Question: So I am aware the java has just in time compilation (the JIT), which gives it an advantage over statically compiled languages like C++. Are there any examples illustrating the java JIT? Possible examples could be outperforming C or C++ code for a given algorithm? Or showing an algorithm's iterations getting faster with time (I am unsure if that would be an instance of the JIT). Or just any example which can show some sort of measurement of the existence of the JIT doing this? I ask this question because I have only ever read about the JIT and wish to prove it's existence as opposed to just believing in it like some sort of religious God.
- If this question is too opinionated please comment and let me know why. I am just curious about the JIT and after using java for a few years still to this day am unaware of how I benefit from it, and if it lives up to the hype of outperforming its statically compiled counterparts.
- I have read about when it does it, and am not looking for more information I will just need to believe is true, I want to see something which shows me doing what it is suppose to do.
- Good that I have allot of responses, what has been said is that comparing speed alone JIT optimised vs. C++ is not a good approach, and that a pure java comparison would be the least horrible. What about an example showing this with java:

So a JIT and Non-JIT optimised program doing the same are executed. At the start the JIT has not kicked in, and the program begins getting quicker whilst the static always has the same performance. Then the conditions change at 5.5 seconds or so and the application is being used slightly differently. The JIT has the ability to adapt to these changes again, firstly the time spikes and then it begins optimising again and can even reach a better optima becaue the application is being used slightly different.
Would this be an acceptable example to show a JIT? (I will endevour to achieve this and review everyones links and videos).
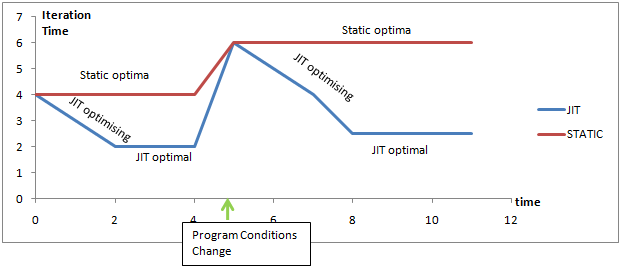
Answer: I do not think you can convincingly prove that java using JIT is faster than C/C++ statically compiled code.
You could find some code in java that beat its c/c++ implementation. For that you need to search for keywords like (benchmark,Java,JIT,C,C++ )
I have purposely not mentioned any code or links for the above because of my point below.
Most of the times people show java code beating statically compiled c/c++ in following ways
1. Find part where java is fast compared to c/c++(memory allocation)and write only code to highlight it.
2. Find weak points of c/C++ code and try to write java code that beat the c/c++ code in achieving the result.
3. Run code in environment where you have advantage like having fast hardware and good amount of memory .
My point being you are trying to find exception where java is faster that C/C++ and then generalizing it to the whole language. You could easily find more more examples of c/c++ beating java code just by using pointer in many algorithm.
Such code benchmark testing is of no value in real life application development.
Summarizing ( in real life application development )
1. Java was slow compared to c/c++ when it first came out. But in the past decade improvements made in JVM coupled with JIT,Hotspot etc have made java as good as C/C++. Java is not slow nowadays. But I would not call it fast over c/c++. Any difference in real life application development in negligible because of language improvement as well as better hardware.
2. You cannot generalize that java is faster than c/c++ by beating it one time in a particular environment with a particular algorithm or code.
You might find some interesting info in the following links
1. https://softwareengineering.stackexchange.com/questions/110634/why-would-it-ever-be-possible-for-java-to-be-faster-than-c
2. Is Java really slow?
Since question has been edited to now try and find the performance improvement of using JIT , I am editing my answer to add a few more points.
My understanding of JIT is that it improves the code that is most executed , to a version that can be run really fast by compiler. Most of the examples of JIT optimisation techniques I have come across shows actions which could also be done by the programmer but then would affect the readability of the program or may not confirm to the framework or coding styles the programmer is/has to use.
So what I am trying to say here is if you write a program that can be improved by JIT it will do so and you will see an increase in performace. But if you are someone who understand JVM and write java code that is already optimized then JIT may not give you much benefit.
So in effect if you see a performace improvement when running a program using JIT that improvement is not guaranteed for all java programs. It depends on the program.
These links below show some JIT improvements using code examples.
<URL>
<URL>
Anyway if we need to to differentiate the performance while using JIT, we would run a java program with JIT enabled and run the same program again with JIT disabled.
This link <URL> has a case study on this topic and recommends the following
Assessing the JIT benefits for your application
In order to understand the impact of not using JIT for your Java application, I recommend that you preform the following experiment:
1. Generate load to your application with JIT enabled and capture some baseline data such as CPU %, response time, # requests etc
2. Disable JIT
3. Redo the same testing and compare the results.
This link <URL> does benchmark JIT and shows speed improvements over basic JVM interpretations.
To understand what JIT does to your code , you could use the tool JITwatch.
<URL>
The links below explain its utility.
<URL>
<URL>